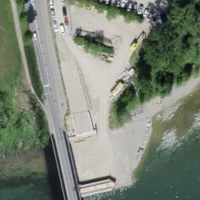
EUNIS habitat code: 15
Species observed at this site:
Motacilla alba
Carduelis carduelis
Sylvia atricapilla
Parus major
Emberiza citrinella